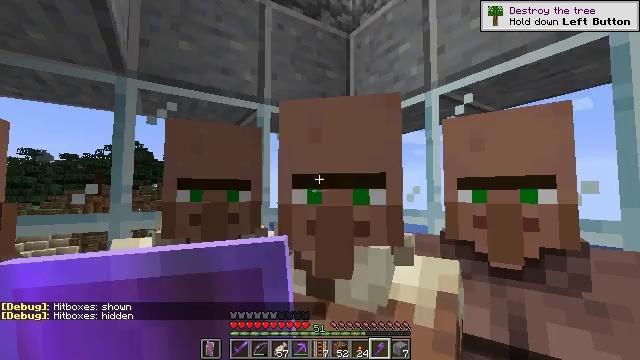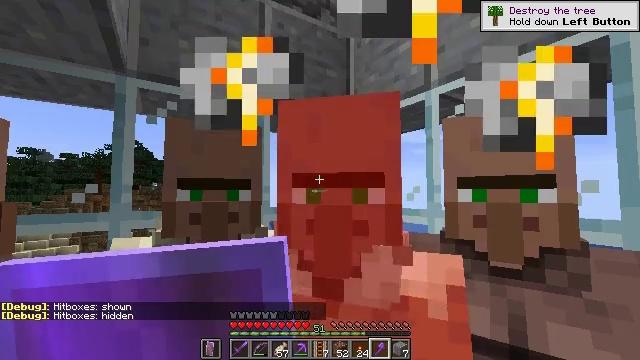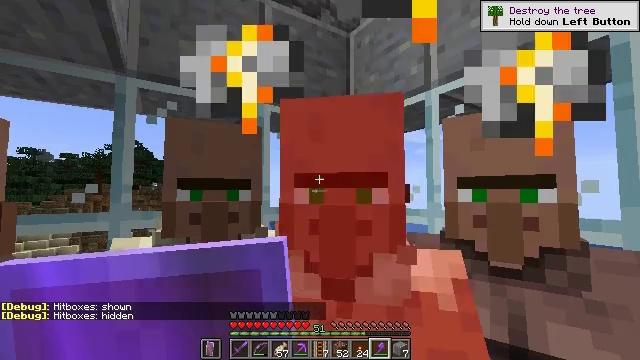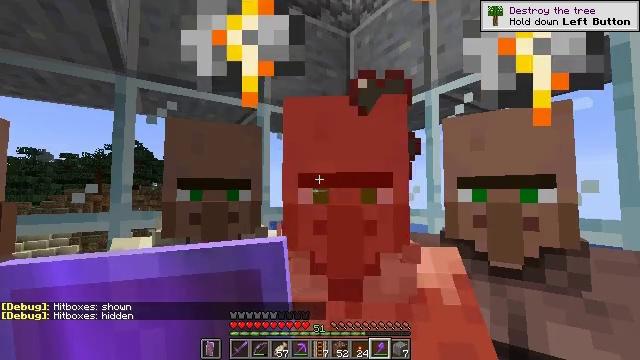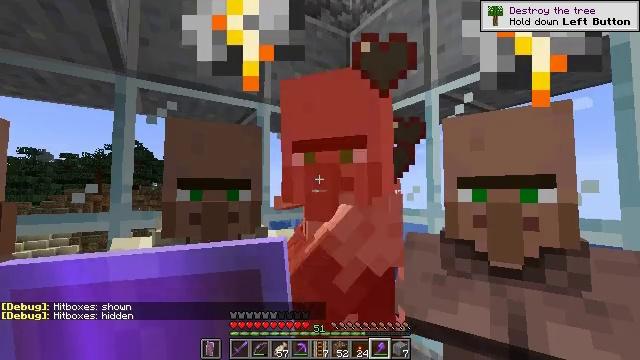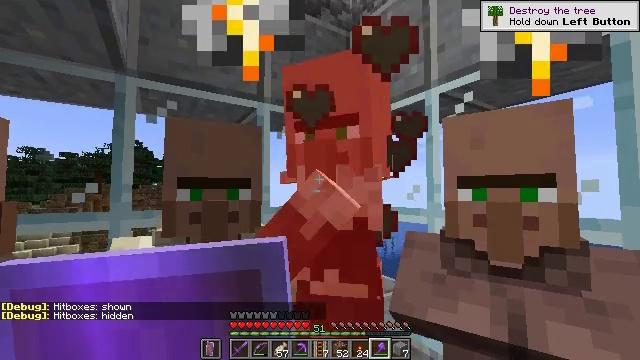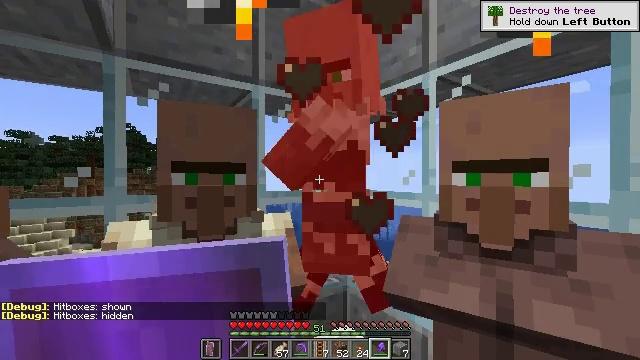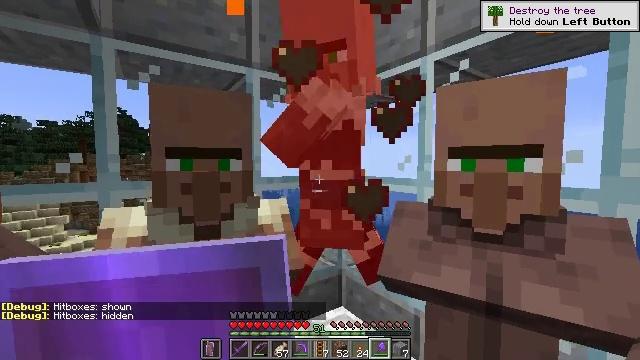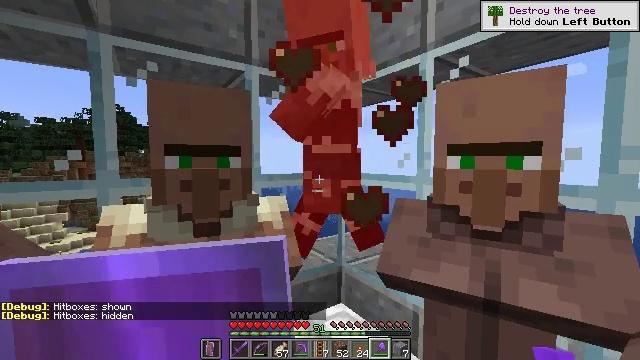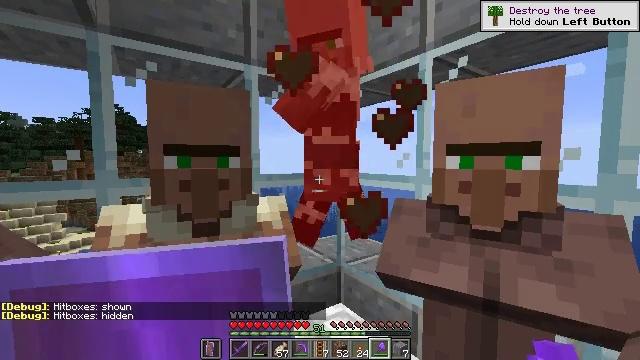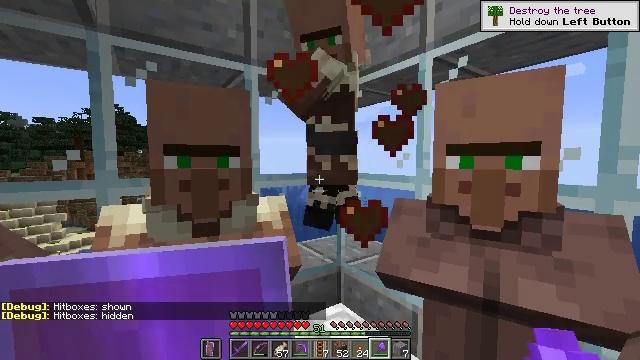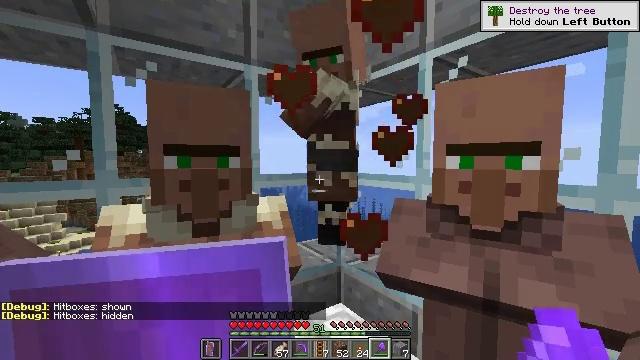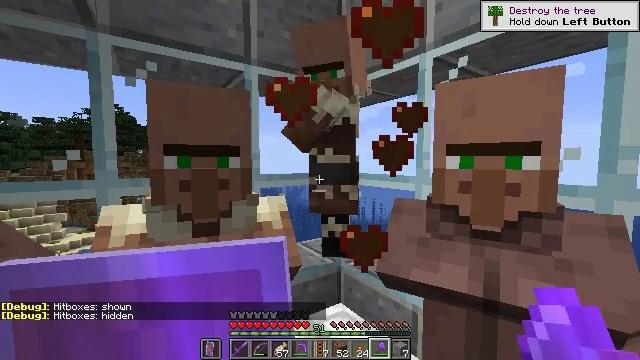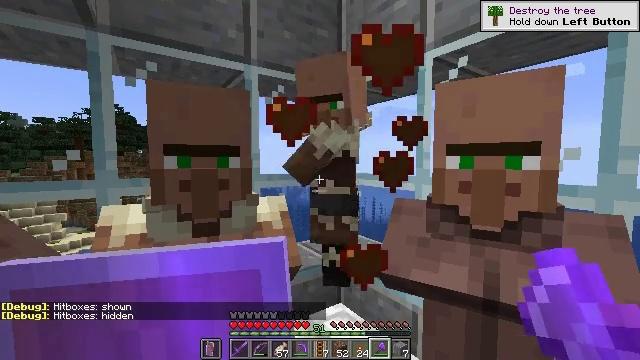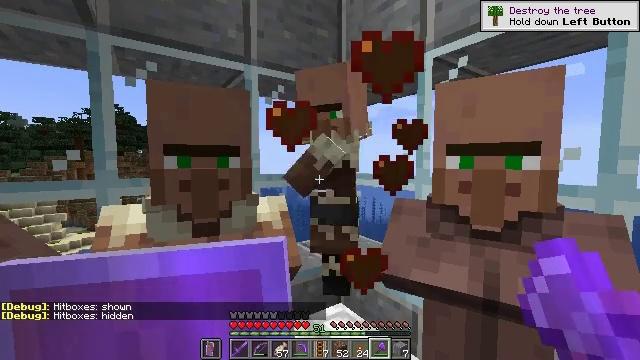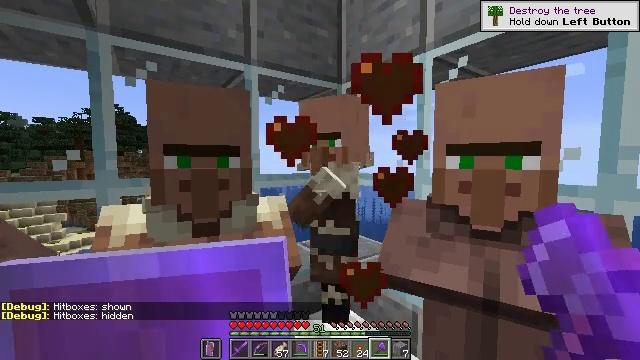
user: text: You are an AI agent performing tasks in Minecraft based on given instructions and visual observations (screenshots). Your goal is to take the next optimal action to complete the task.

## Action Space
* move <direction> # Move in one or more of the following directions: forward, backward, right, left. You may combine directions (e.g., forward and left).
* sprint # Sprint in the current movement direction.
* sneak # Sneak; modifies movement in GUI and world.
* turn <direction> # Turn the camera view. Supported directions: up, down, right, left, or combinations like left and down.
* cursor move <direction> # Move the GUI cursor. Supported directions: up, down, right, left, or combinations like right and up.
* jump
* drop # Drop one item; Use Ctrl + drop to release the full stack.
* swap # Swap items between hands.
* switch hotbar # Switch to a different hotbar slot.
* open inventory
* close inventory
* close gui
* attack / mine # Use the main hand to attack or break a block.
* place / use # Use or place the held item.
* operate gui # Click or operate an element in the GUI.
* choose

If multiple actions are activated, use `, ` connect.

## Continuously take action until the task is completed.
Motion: motion action
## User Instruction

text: Eliminate the villager.
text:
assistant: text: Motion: no_op
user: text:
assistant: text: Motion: no_op
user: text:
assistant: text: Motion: no_op
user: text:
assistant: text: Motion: no_op
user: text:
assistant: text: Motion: no_op
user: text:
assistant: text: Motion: turn down
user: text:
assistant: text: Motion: turn down
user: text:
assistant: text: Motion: no_op
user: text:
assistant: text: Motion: no_op
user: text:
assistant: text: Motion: no_op
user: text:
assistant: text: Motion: no_op
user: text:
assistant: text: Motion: no_op
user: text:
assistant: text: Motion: no_op
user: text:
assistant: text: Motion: no_op
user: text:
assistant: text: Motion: no_op
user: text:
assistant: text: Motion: no_op
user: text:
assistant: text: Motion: no_op
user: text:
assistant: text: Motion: no_op
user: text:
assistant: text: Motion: no_op
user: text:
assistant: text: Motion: turn right
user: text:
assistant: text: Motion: no_op
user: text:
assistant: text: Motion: attack / mine
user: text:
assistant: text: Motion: attack / mine
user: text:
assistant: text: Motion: turn down, attack / mine
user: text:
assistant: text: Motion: turn down, attack / mine
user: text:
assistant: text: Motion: no_op
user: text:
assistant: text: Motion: no_op